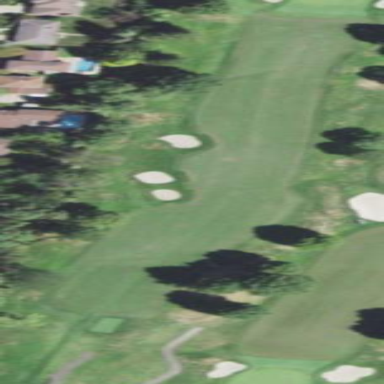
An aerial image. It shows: Golf fairway surrounded by grass.